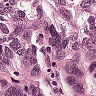
Metastatic tissue present: yes